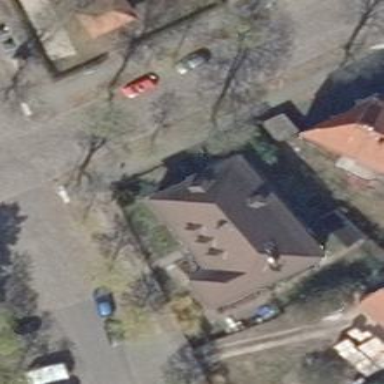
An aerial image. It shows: Pyramidal-shaped roof of apartment building.